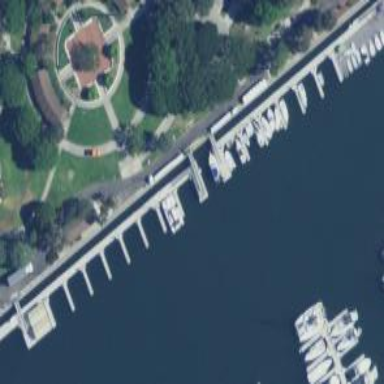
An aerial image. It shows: Man-made pier.